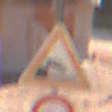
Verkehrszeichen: Ufer
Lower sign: Ueberholverbot
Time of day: MorningAfternoon
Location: Outdoor (Nature)
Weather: Clear
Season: Summer
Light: Natural